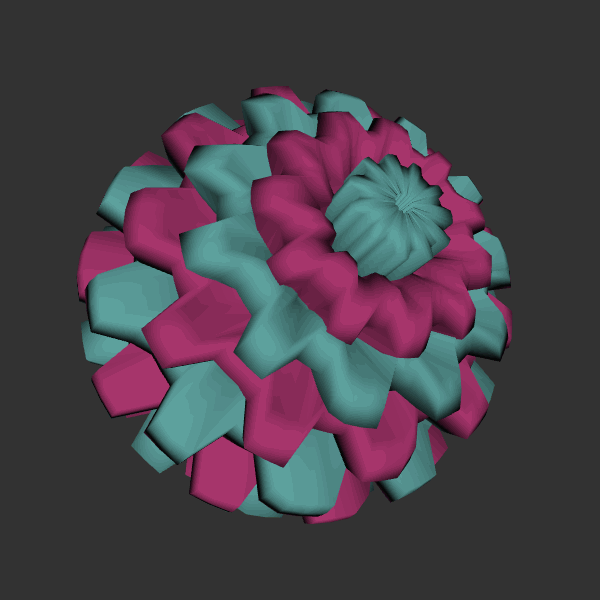
Background: dark